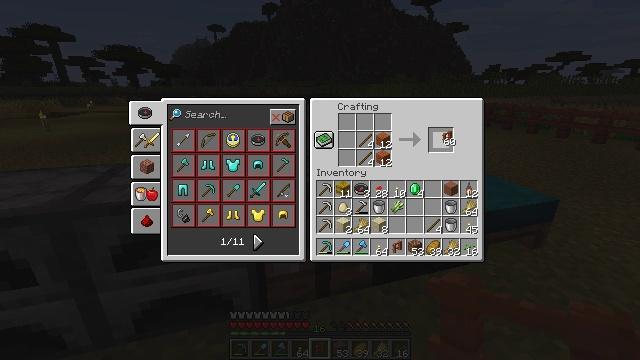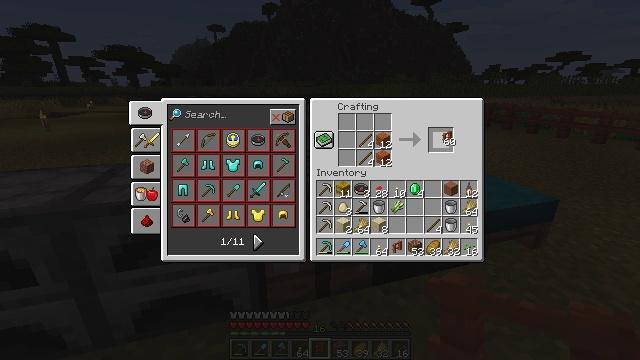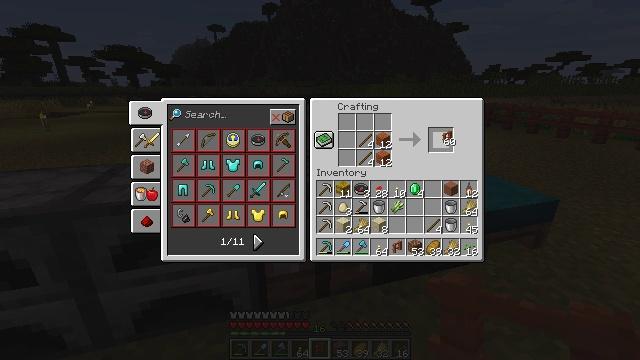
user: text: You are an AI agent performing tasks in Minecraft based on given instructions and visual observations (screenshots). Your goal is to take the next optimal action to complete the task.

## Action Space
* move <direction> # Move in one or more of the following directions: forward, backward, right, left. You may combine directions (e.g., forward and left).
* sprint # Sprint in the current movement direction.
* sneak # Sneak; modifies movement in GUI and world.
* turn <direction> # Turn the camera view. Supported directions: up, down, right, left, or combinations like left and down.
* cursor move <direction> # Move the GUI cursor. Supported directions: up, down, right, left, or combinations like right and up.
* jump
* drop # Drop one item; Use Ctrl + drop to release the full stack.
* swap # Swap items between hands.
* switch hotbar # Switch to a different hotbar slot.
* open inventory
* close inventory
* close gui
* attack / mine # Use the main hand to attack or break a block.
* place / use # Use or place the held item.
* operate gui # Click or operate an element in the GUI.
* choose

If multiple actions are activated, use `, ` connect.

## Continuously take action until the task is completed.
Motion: motion action
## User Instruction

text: Combine acacia wood and sticks in a crafting table for an acacia fence.
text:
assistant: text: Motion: no_op
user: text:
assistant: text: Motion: no_op
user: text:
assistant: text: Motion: no_op